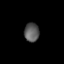
Tissue: lung
Cell type: Endothelial cells
Senescence score: 0.5463
Nuclear area (px): 275
Mean DAPI intensity: 89.738